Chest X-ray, PA view. Patient: 61 years old, sex M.
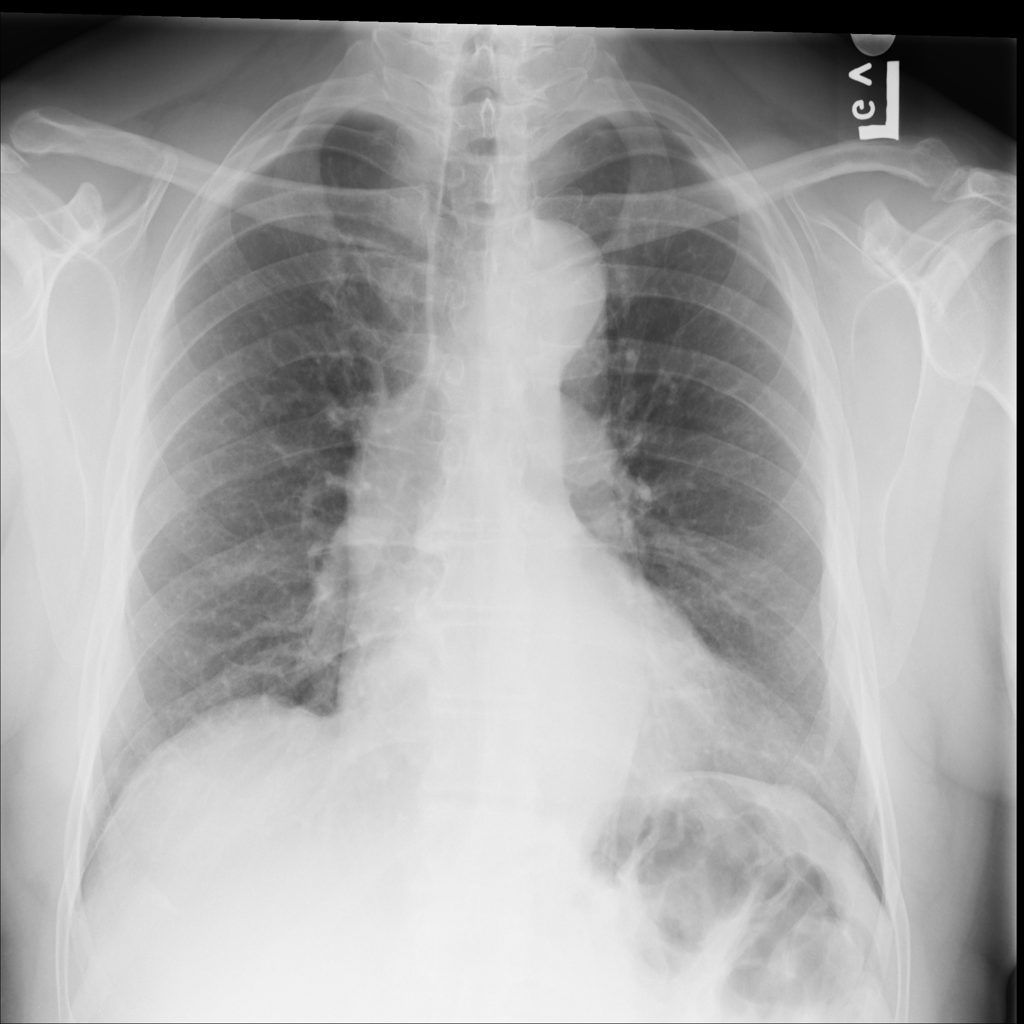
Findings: No Finding